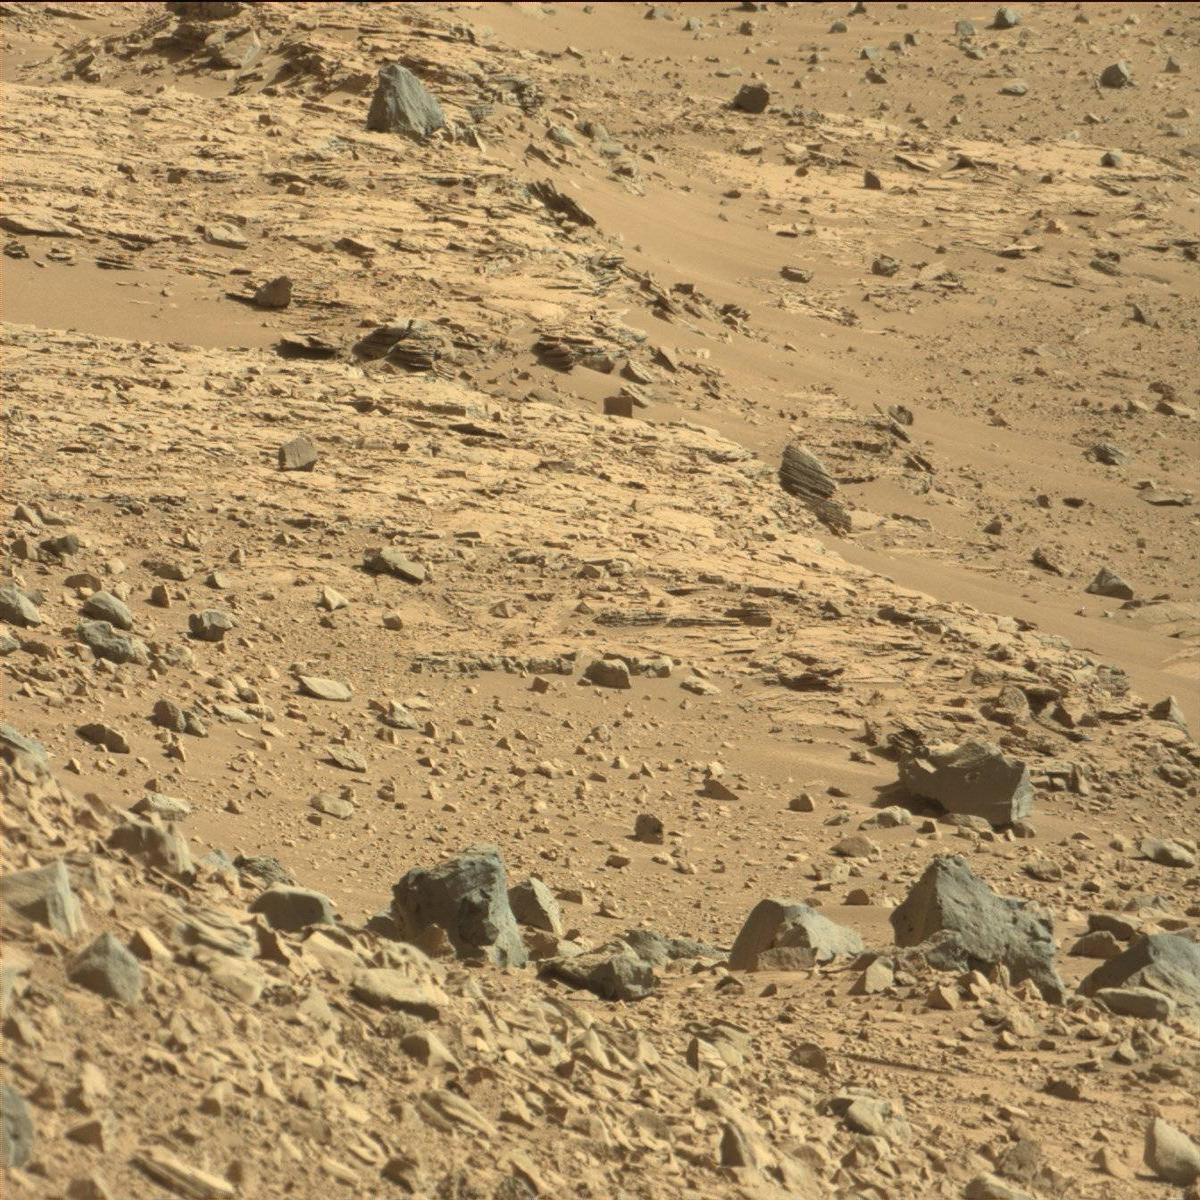
Terrain classes present: Bedrock, Rock, Sand / Soil